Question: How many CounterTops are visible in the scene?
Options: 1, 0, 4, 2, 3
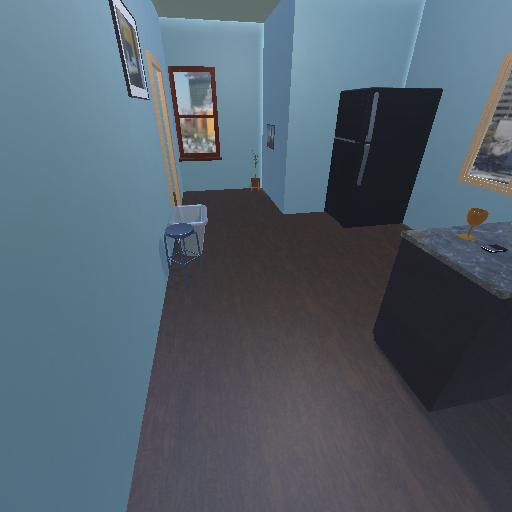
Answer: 1